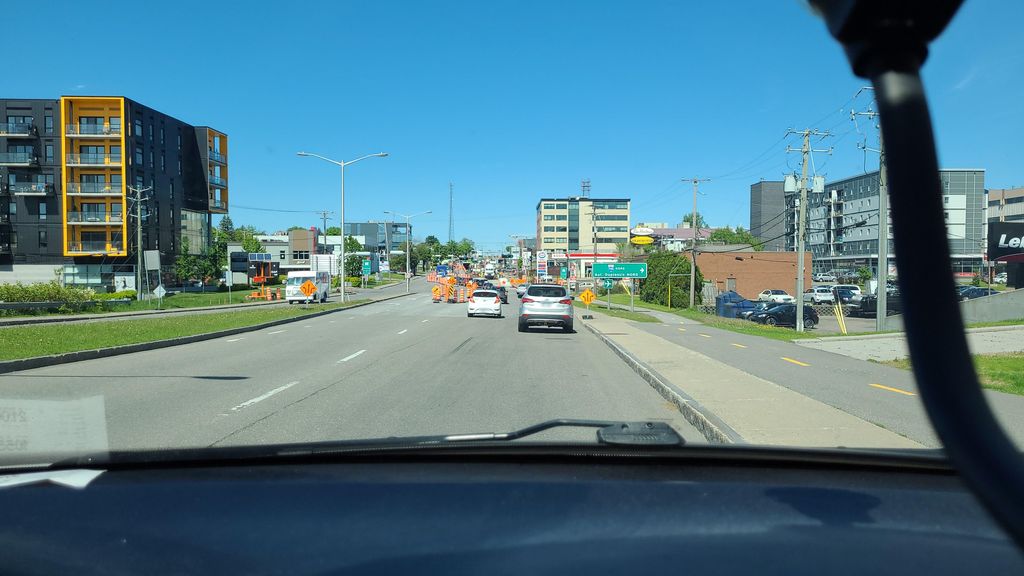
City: quebec_city